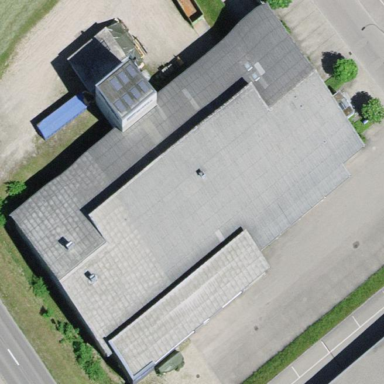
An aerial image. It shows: Commercial building with flat roof.